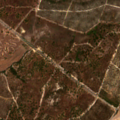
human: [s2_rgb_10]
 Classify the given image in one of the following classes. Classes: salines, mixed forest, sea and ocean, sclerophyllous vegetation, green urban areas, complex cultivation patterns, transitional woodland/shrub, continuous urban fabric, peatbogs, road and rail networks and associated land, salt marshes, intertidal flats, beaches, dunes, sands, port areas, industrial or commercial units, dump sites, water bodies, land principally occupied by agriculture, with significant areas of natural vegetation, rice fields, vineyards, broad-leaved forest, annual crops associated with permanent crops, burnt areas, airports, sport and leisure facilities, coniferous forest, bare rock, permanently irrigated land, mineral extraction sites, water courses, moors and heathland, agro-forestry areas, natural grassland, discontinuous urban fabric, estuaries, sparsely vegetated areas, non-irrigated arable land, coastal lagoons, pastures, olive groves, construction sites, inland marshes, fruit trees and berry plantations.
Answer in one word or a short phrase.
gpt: pastures, complex cultivation patterns, agro-forestry areas, broad-leaved forest, transitional woodland/shrub